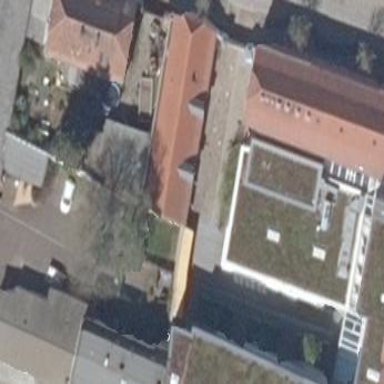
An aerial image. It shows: Public building.